Question: What is the first "Must Play" game?
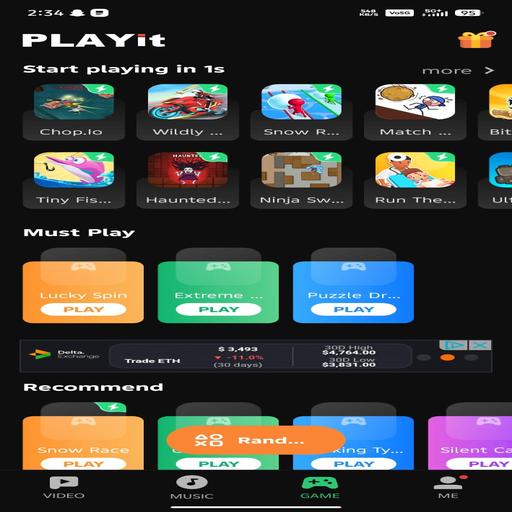
Answer: Lucky Spin